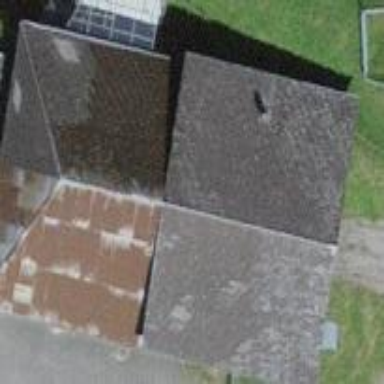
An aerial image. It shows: Rural barn.